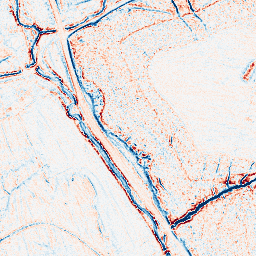
Category: edge_preserving
Decomposition family: anisotropic_diffusion
Decomposition parameters: iterations: 5
kappa: 100
gamma: 0.2
Upsampling method: cubic_catmull_rom
Upsampling parameters: scale: 8
Upsampling scale: 8